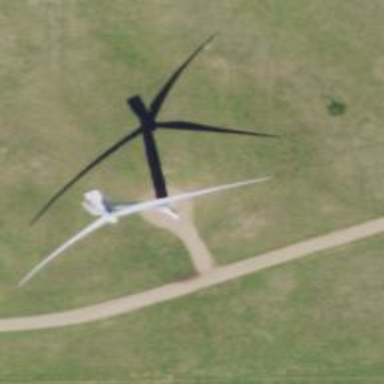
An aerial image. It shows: Wind generator powered by wind. The generator type is horizontal axis and it uses wind turbines.